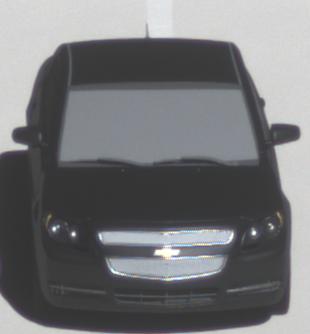
Make: Chevrolet
Model: Malibu 2.4
Detailed model: Malibu
Model produced from: 2012/07
Model produced until: 2014/08
Doors: 4
Color: black
Road condition: dry road
Daytime: midday
Contrast: high contrast